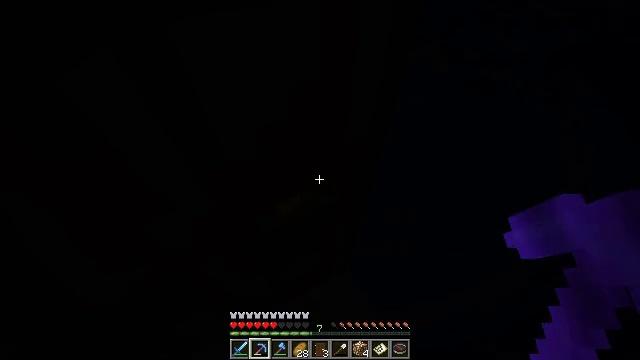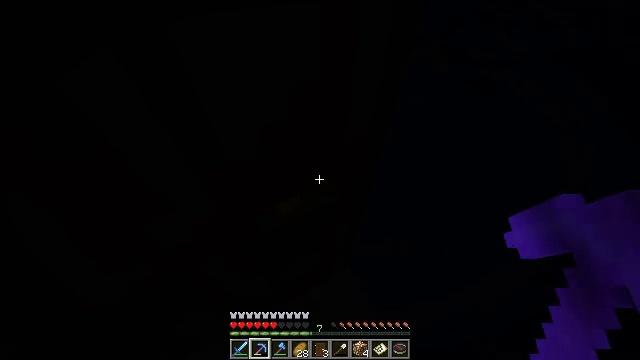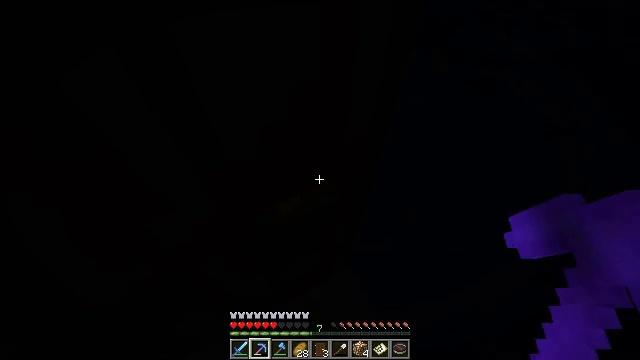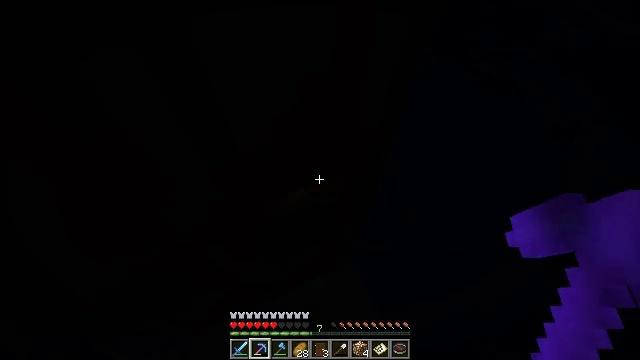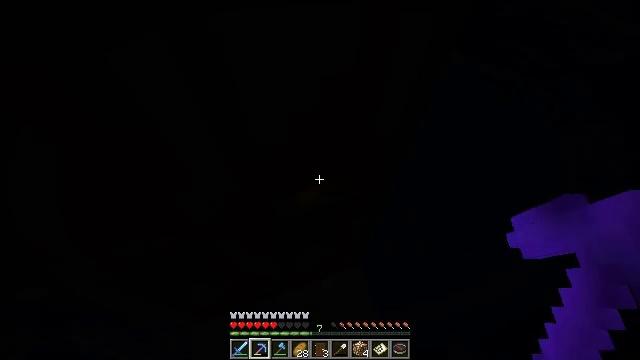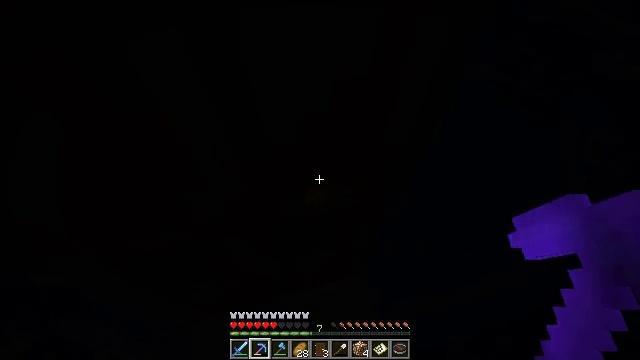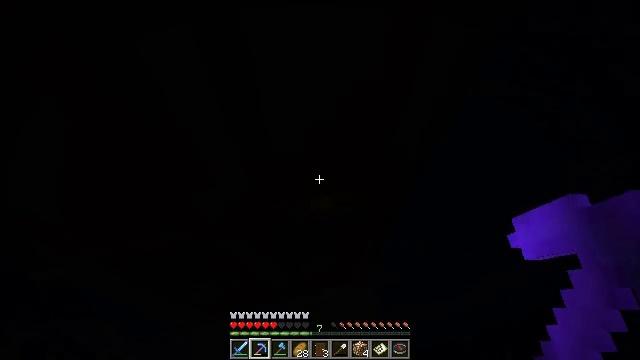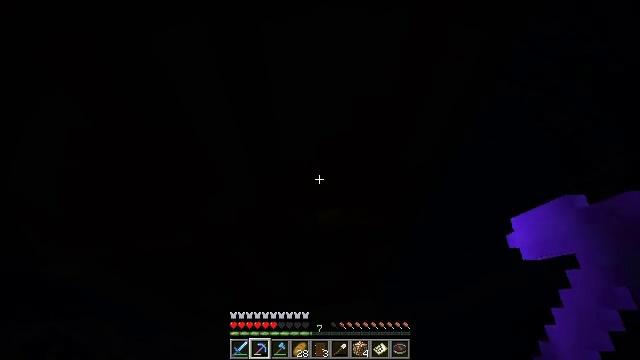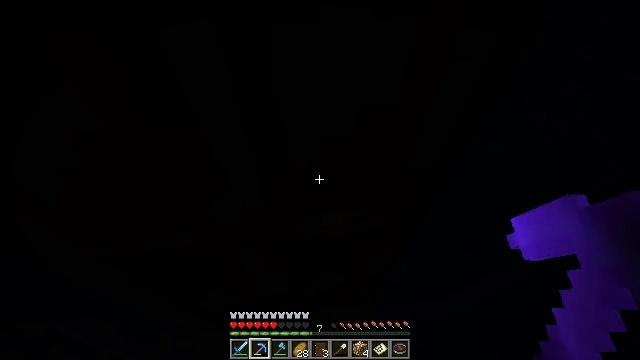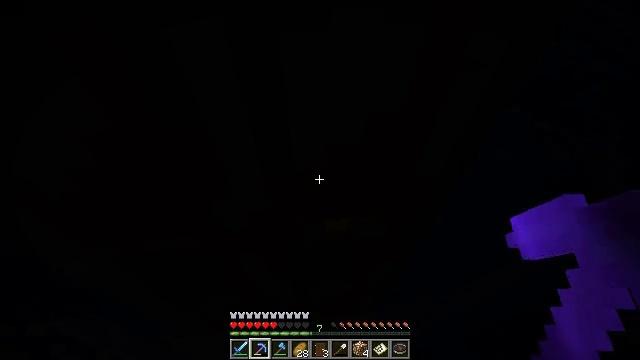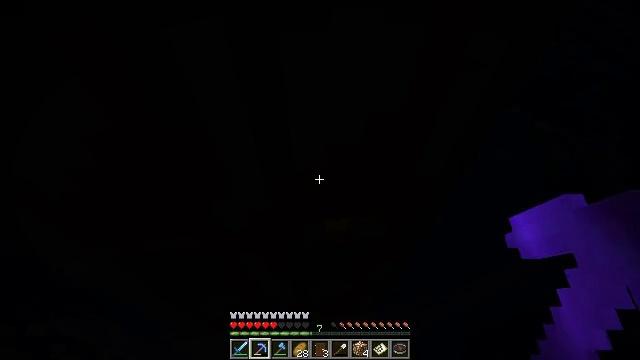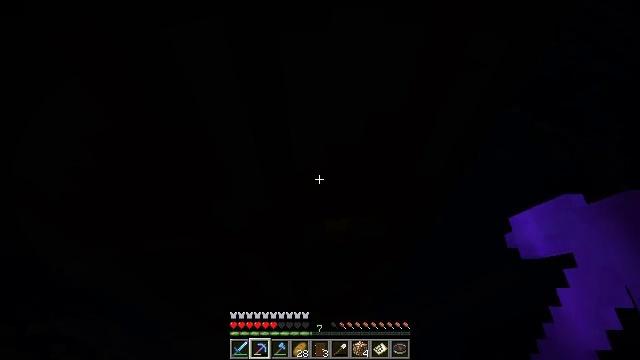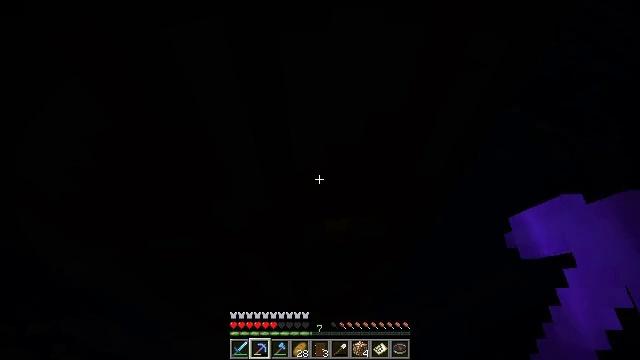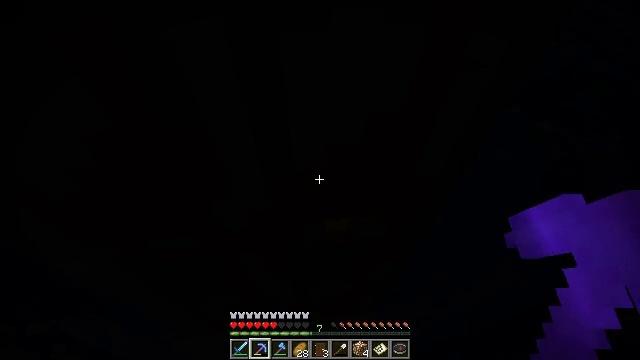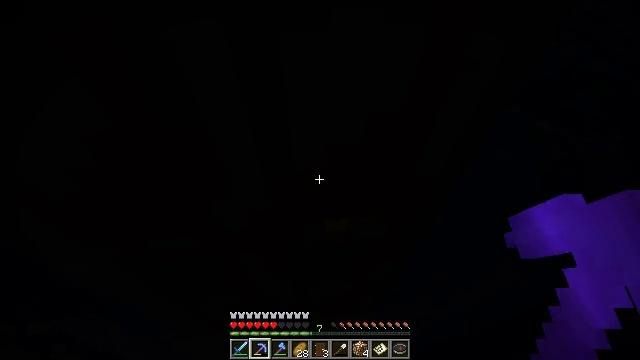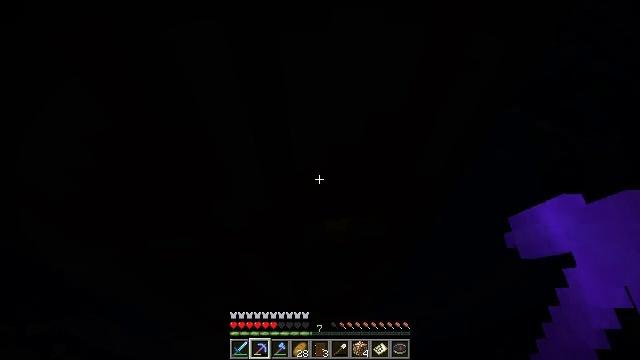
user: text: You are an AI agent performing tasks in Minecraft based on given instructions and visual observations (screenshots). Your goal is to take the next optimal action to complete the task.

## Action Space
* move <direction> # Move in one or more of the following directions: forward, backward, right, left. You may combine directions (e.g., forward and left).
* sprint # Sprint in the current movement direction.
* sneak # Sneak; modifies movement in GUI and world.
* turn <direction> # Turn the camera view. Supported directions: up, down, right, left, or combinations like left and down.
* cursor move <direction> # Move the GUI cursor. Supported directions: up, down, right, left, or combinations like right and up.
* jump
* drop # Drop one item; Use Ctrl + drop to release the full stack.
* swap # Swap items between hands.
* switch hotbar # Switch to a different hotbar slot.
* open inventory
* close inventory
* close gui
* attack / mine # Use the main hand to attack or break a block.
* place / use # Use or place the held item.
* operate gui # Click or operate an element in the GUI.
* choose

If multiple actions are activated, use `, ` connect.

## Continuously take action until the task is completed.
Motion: motion action
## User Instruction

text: Gather the dark oak door by attacking it.
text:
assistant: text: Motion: no_op
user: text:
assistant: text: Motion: no_op
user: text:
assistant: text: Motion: turn left and down
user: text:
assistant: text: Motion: turn left
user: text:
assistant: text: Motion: turn left
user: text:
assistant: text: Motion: turn left and up
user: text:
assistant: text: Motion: turn left and up
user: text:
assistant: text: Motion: turn left
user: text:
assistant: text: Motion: turn left and up
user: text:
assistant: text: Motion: no_op
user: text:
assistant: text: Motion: no_op
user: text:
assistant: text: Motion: no_op
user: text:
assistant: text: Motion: no_op
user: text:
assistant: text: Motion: no_op
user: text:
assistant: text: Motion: no_op
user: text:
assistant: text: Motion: no_op
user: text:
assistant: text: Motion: no_op
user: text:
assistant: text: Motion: no_op
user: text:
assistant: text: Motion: no_op
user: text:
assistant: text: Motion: no_op
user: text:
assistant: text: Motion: no_op
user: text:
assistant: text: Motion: no_op
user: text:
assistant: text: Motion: switch to hotbar 3
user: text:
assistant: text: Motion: switch to hotbar 3
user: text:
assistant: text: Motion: switch to hotbar 3
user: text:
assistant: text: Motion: no_op
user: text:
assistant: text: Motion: no_op
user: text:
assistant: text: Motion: attack / mine
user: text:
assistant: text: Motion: attack / mine
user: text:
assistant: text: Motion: attack / mine